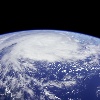
Label: cloud